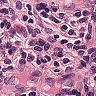
Metastatic tissue present: no